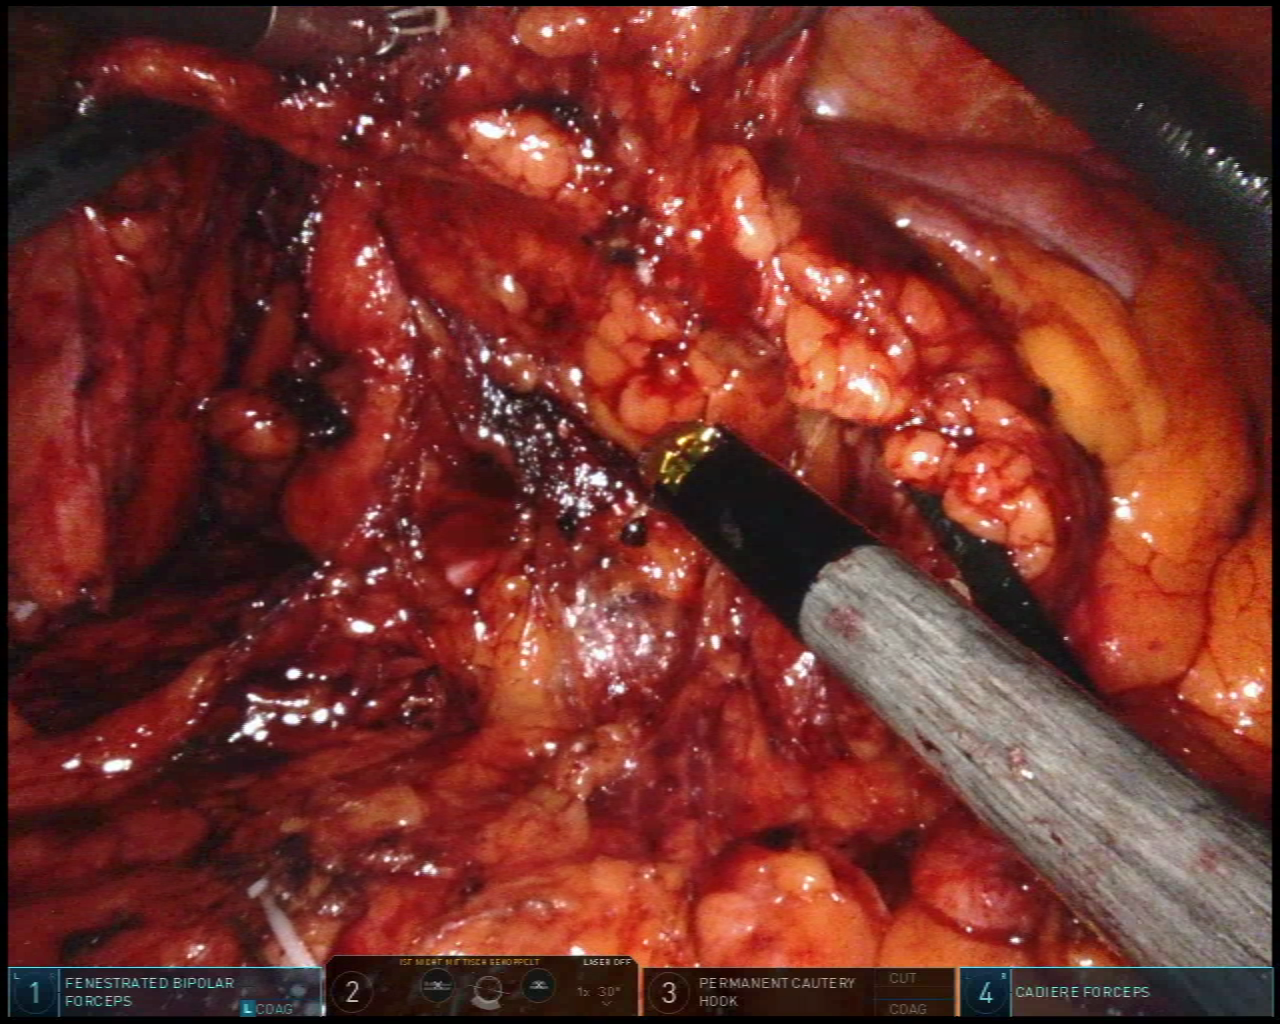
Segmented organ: ureter
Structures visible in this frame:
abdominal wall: yes
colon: yes
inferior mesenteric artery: no
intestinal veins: no
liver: no
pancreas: no
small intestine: no
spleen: no
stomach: no
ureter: yes
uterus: no
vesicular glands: no